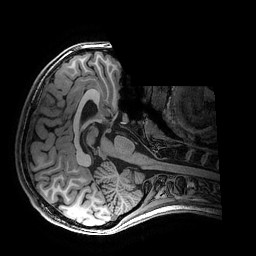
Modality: T1w
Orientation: axial
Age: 20
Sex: female
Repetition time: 0.0077 s
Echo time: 0.0034 s